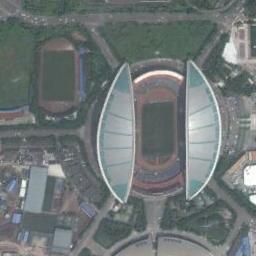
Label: stadium